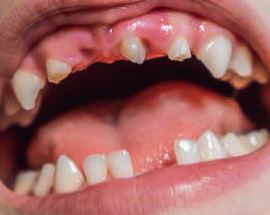
Condition: hypodontia